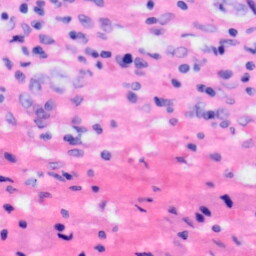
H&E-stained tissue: Liver